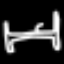
Label: bed